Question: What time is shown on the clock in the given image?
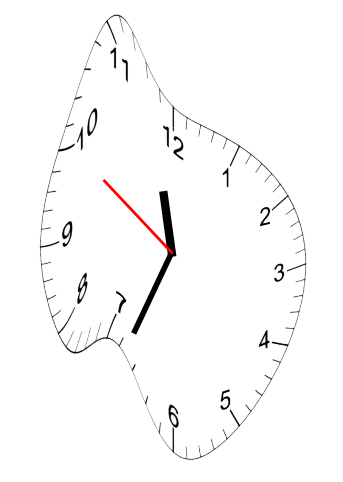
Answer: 11:33:50